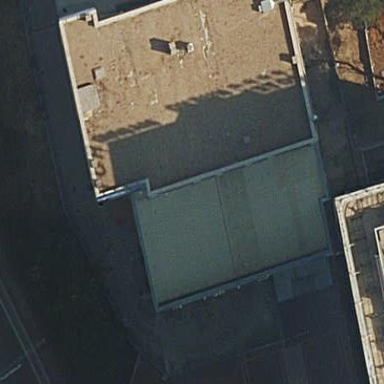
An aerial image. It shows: School building.